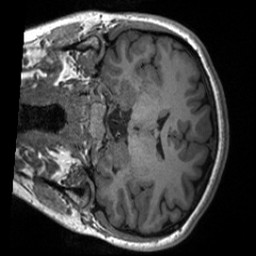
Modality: T1w
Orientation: coronal
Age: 22
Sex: female
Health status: healthy
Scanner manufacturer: siemens
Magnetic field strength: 3 T
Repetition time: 2 s
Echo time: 0.00232 s